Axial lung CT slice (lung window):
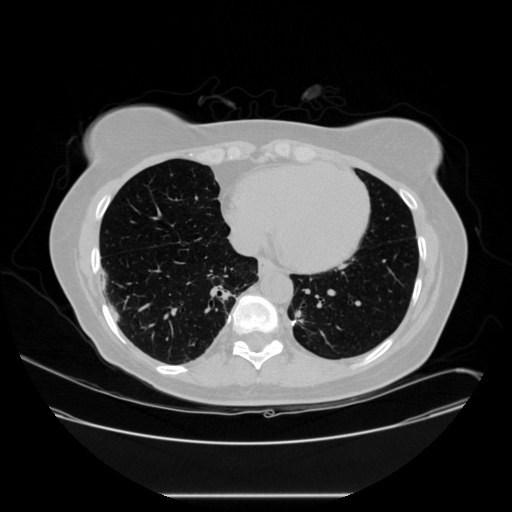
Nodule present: no